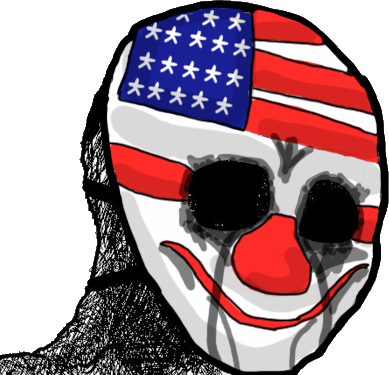
Label: 5_Withered_Wojak